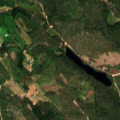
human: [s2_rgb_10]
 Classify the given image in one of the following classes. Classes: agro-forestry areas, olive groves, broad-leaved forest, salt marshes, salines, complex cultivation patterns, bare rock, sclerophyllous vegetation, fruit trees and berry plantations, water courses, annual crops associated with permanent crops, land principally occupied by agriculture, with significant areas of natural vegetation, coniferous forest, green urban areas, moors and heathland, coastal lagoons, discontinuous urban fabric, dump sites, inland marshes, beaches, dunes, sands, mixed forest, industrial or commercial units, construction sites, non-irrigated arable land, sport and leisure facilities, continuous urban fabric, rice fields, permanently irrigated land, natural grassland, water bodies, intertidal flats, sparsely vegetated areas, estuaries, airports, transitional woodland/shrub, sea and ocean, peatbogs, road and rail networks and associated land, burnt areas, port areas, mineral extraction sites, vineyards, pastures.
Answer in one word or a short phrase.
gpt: coniferous forest, mixed forest